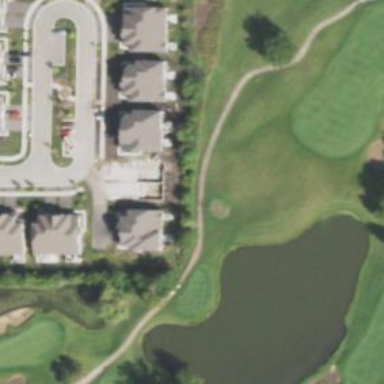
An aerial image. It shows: Water hazard on golf course.